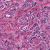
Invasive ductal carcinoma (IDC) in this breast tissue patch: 1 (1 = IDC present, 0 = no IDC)